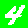
Digit: 4